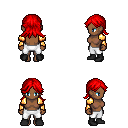
a pixel art fantasy rpg character, female body template, human, dark skin, gold arm armor, white pants, red loose hair, black shoes, four views (front, back, left, right), 2x2 character sprite sheet, small pixel art, hard edges, no anti-aliasing